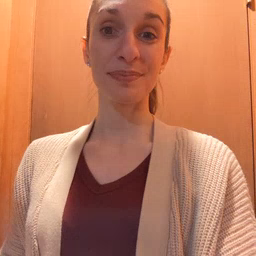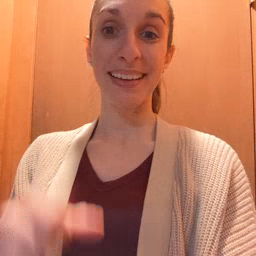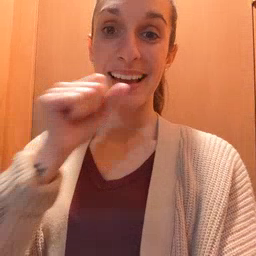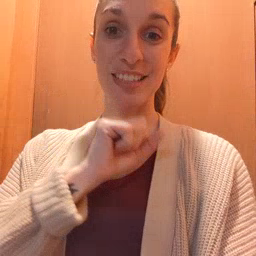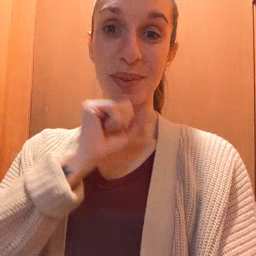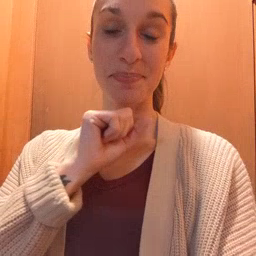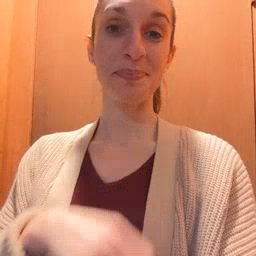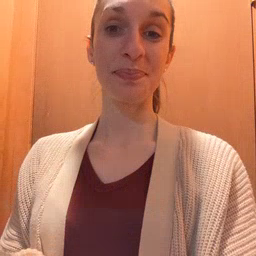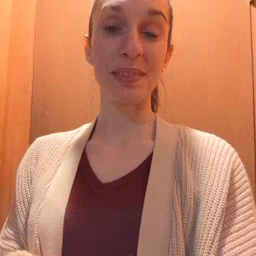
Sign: icecream